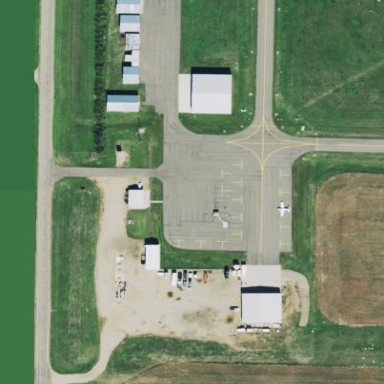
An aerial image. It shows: Apron at the airport.